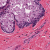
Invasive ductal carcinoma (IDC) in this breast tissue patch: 0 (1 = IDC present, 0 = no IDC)